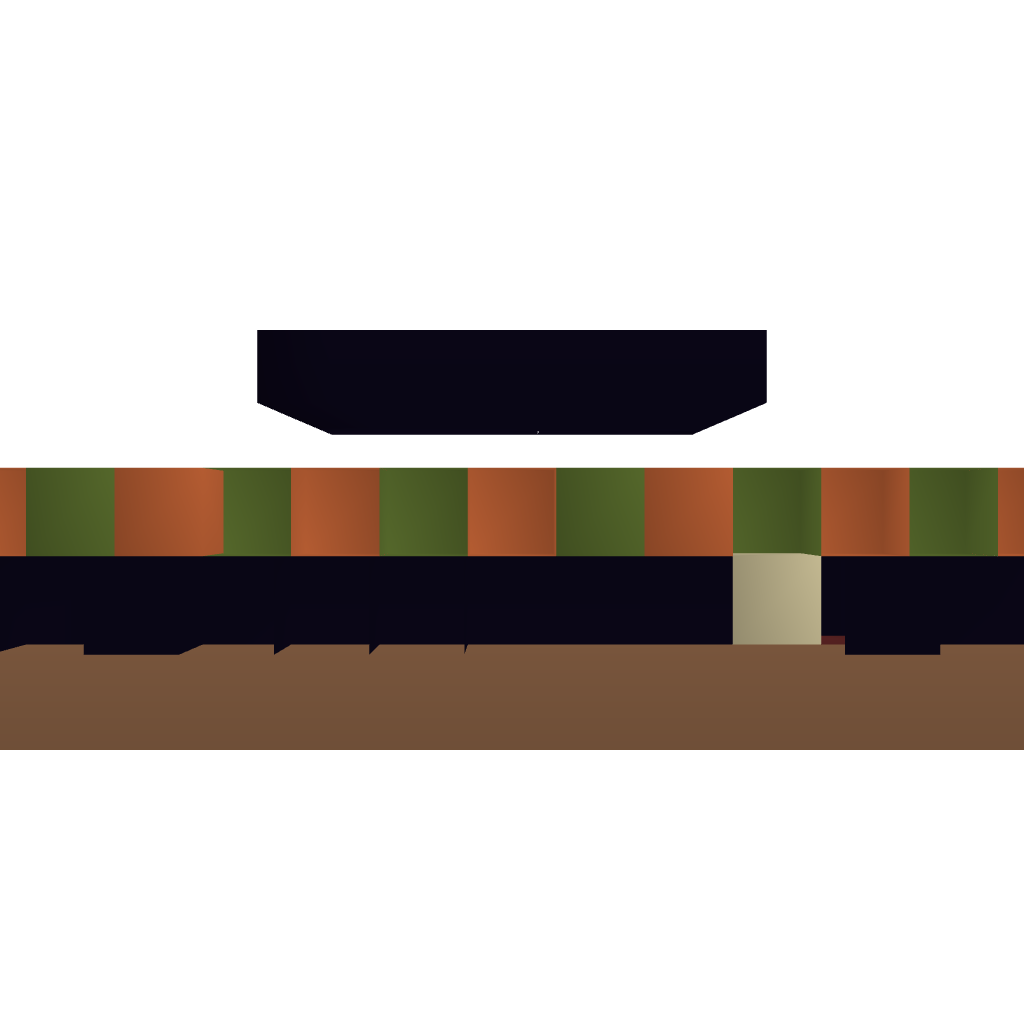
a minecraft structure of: Trap for zombies